Question: I have assigned a background image to the select in html. The image is simply an arrow.
My code is:
'''
select {
font-style: normal;
-webkit-appearance: none;
-moz-appearance: none;
-appearance: none;
background: url("/icons/dropdown_arrow.png") 135px center;
background-repeat: no-repeat;
border: 1px solid #cacaca;
padding: 10px;
width: 156px;
border-radius: 4px; }
'''
The arrow is appearing very near to the end of the drop down.

Is there a way to move the array to left by say 20px so that drop down looks better.
I tried adding padding-left:150px but it hides the selected option in the select when drop down is in closed state.
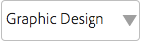
Answer: For those facing this problem, the solution lies in the property background-position of the select element. I adjusted it and was able to move the arrow to desire position